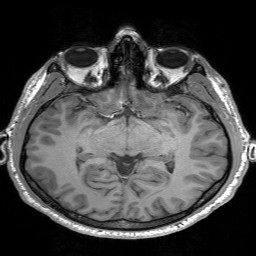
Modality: T1w
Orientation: coronal
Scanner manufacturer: siemens
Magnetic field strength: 3 T